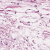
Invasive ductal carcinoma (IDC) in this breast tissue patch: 0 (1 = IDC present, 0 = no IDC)